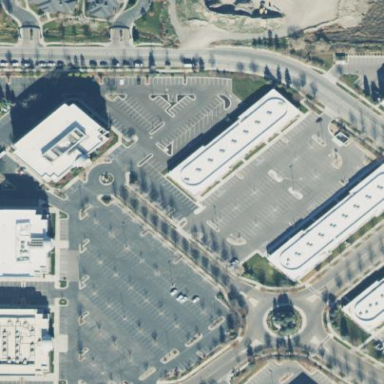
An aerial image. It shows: Parking area.